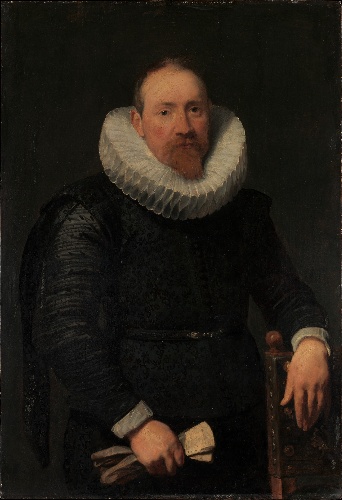
Title: Portrait of a Man
Artist: Anthony van Dyck
Artist bio: Flemish, Antwerp 1599–1641 London
Date: ca. 1618
Object type: Painting
Classification: Paintings
Medium: Oil on wood
Dimensions: 41 3/4 x 28 5/8 in. (106 x 72.7 cm)
Department: European Paintings
Credit line: Marquand Collection, Gift of Henry G. Marquand, 1889
Accession year: 1889
Repository: Metropolitan Museum of Art, New York, NY
Tags: Men|Portraits